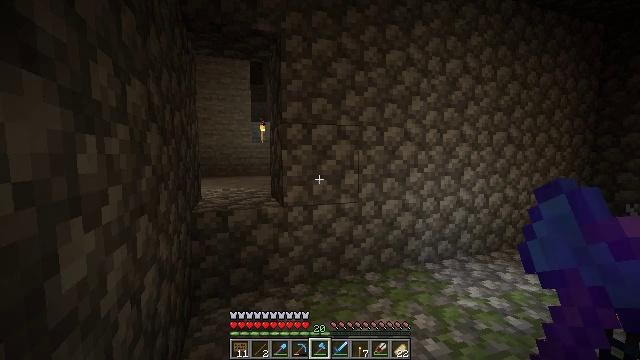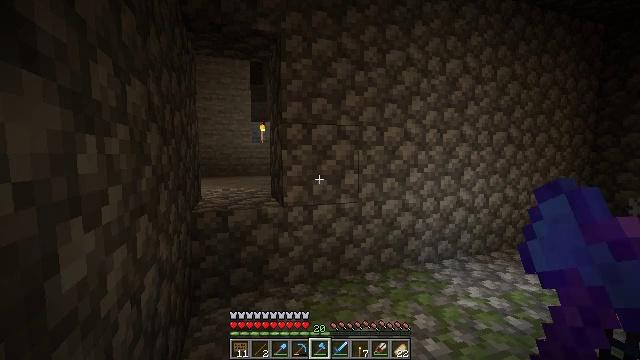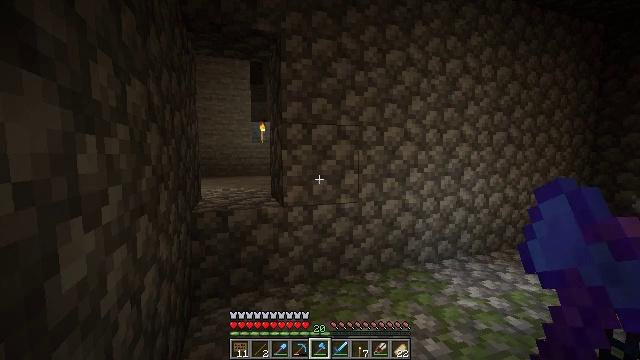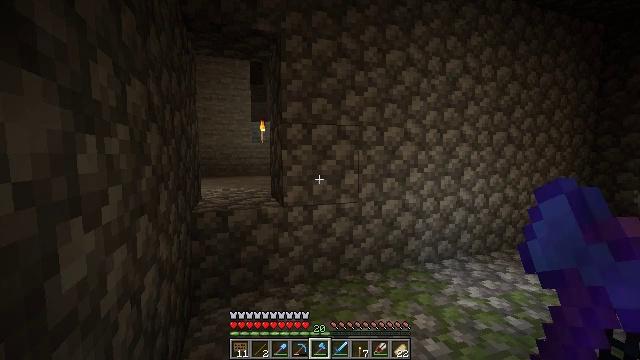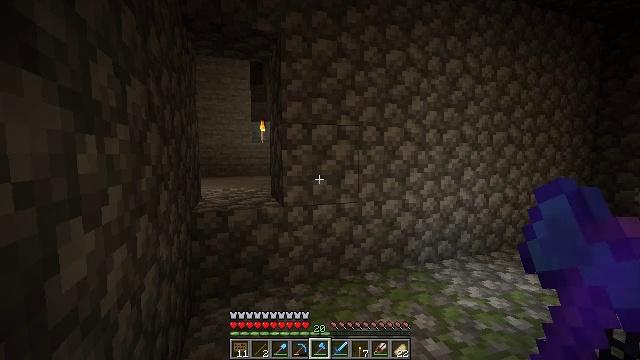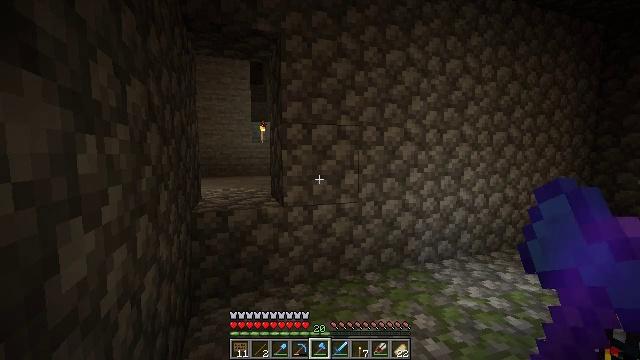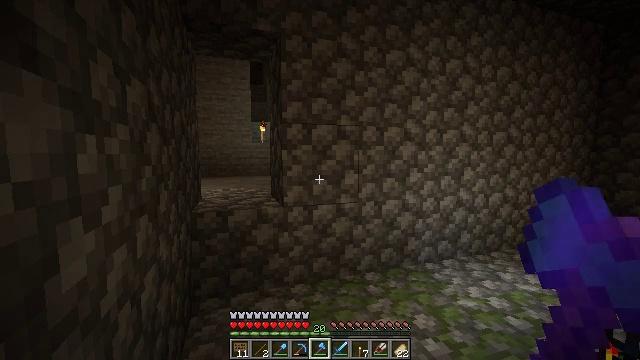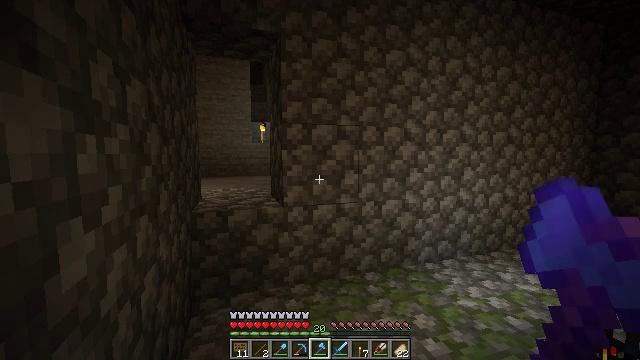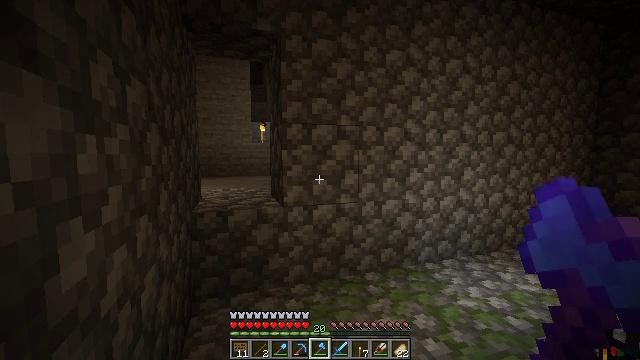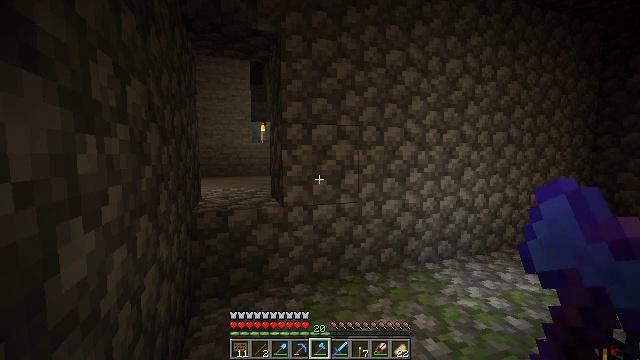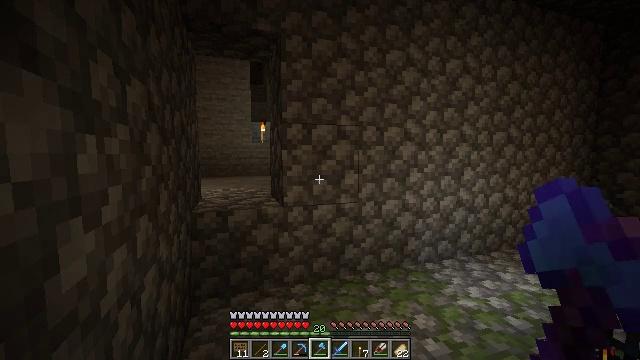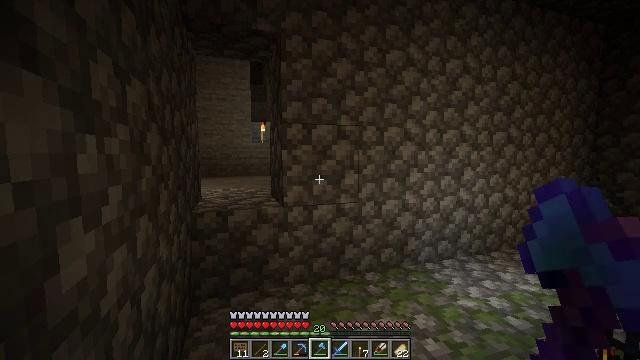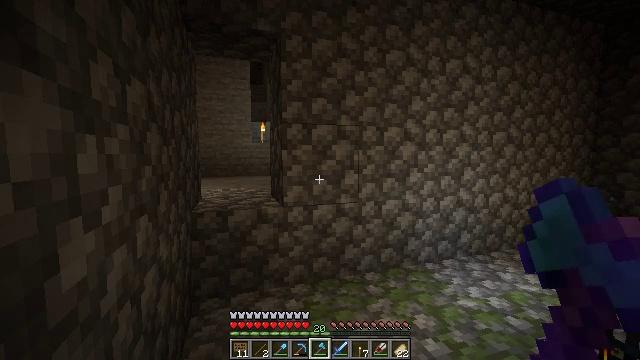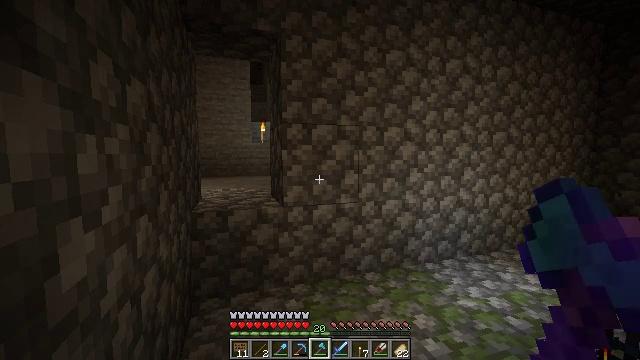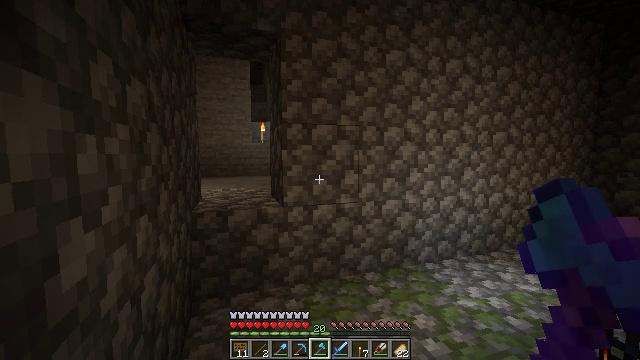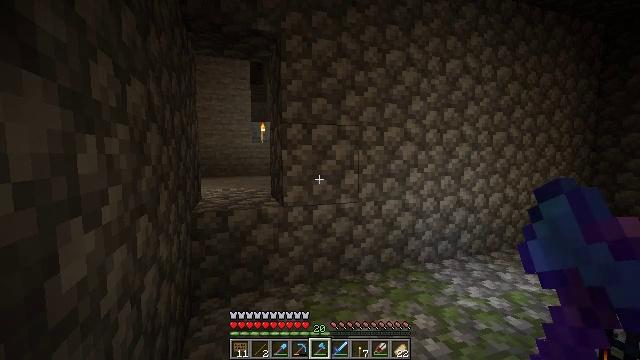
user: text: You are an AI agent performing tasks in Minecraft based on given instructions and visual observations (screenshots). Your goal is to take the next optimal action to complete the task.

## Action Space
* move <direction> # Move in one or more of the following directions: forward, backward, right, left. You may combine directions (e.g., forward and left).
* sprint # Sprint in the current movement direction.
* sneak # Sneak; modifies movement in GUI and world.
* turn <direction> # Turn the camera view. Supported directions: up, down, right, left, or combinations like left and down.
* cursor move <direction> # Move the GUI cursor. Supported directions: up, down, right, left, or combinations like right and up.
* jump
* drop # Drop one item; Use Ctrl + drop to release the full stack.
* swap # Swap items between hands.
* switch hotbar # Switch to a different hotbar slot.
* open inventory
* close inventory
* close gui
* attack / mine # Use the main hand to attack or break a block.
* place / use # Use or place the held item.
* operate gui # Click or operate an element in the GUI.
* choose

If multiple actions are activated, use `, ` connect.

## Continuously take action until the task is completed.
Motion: motion action
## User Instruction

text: Retrieve the torch.
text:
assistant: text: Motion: no_op
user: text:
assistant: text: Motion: no_op
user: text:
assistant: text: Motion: no_op
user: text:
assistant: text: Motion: no_op
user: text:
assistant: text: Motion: no_op
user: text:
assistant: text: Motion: no_op
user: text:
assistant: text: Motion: no_op
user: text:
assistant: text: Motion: no_op
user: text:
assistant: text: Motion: no_op
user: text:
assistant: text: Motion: no_op
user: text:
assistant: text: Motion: no_op
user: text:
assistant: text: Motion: no_op
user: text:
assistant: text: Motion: no_op
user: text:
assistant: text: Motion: no_op
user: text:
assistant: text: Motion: no_op
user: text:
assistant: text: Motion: no_op
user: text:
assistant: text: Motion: no_op
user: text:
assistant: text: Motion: no_op
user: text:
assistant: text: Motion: no_op
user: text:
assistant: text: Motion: no_op
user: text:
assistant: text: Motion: no_op
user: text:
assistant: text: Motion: no_op
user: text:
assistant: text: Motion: no_op
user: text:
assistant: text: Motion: no_op
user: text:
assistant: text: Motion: no_op
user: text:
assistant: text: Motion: no_op
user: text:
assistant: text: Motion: no_op
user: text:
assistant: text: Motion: no_op
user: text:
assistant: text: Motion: no_op
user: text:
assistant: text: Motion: no_op